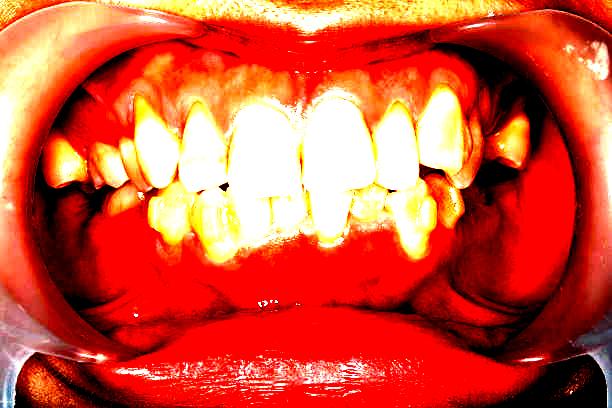
Condition: Gingivitis